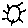
Label: sun